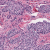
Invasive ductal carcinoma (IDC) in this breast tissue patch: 1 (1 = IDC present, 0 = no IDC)